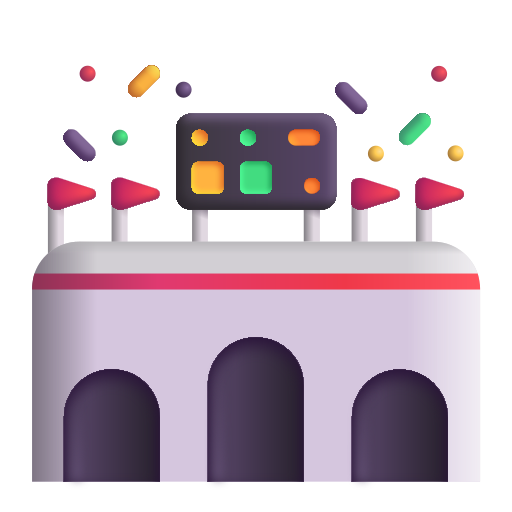
stadium color